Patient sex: M
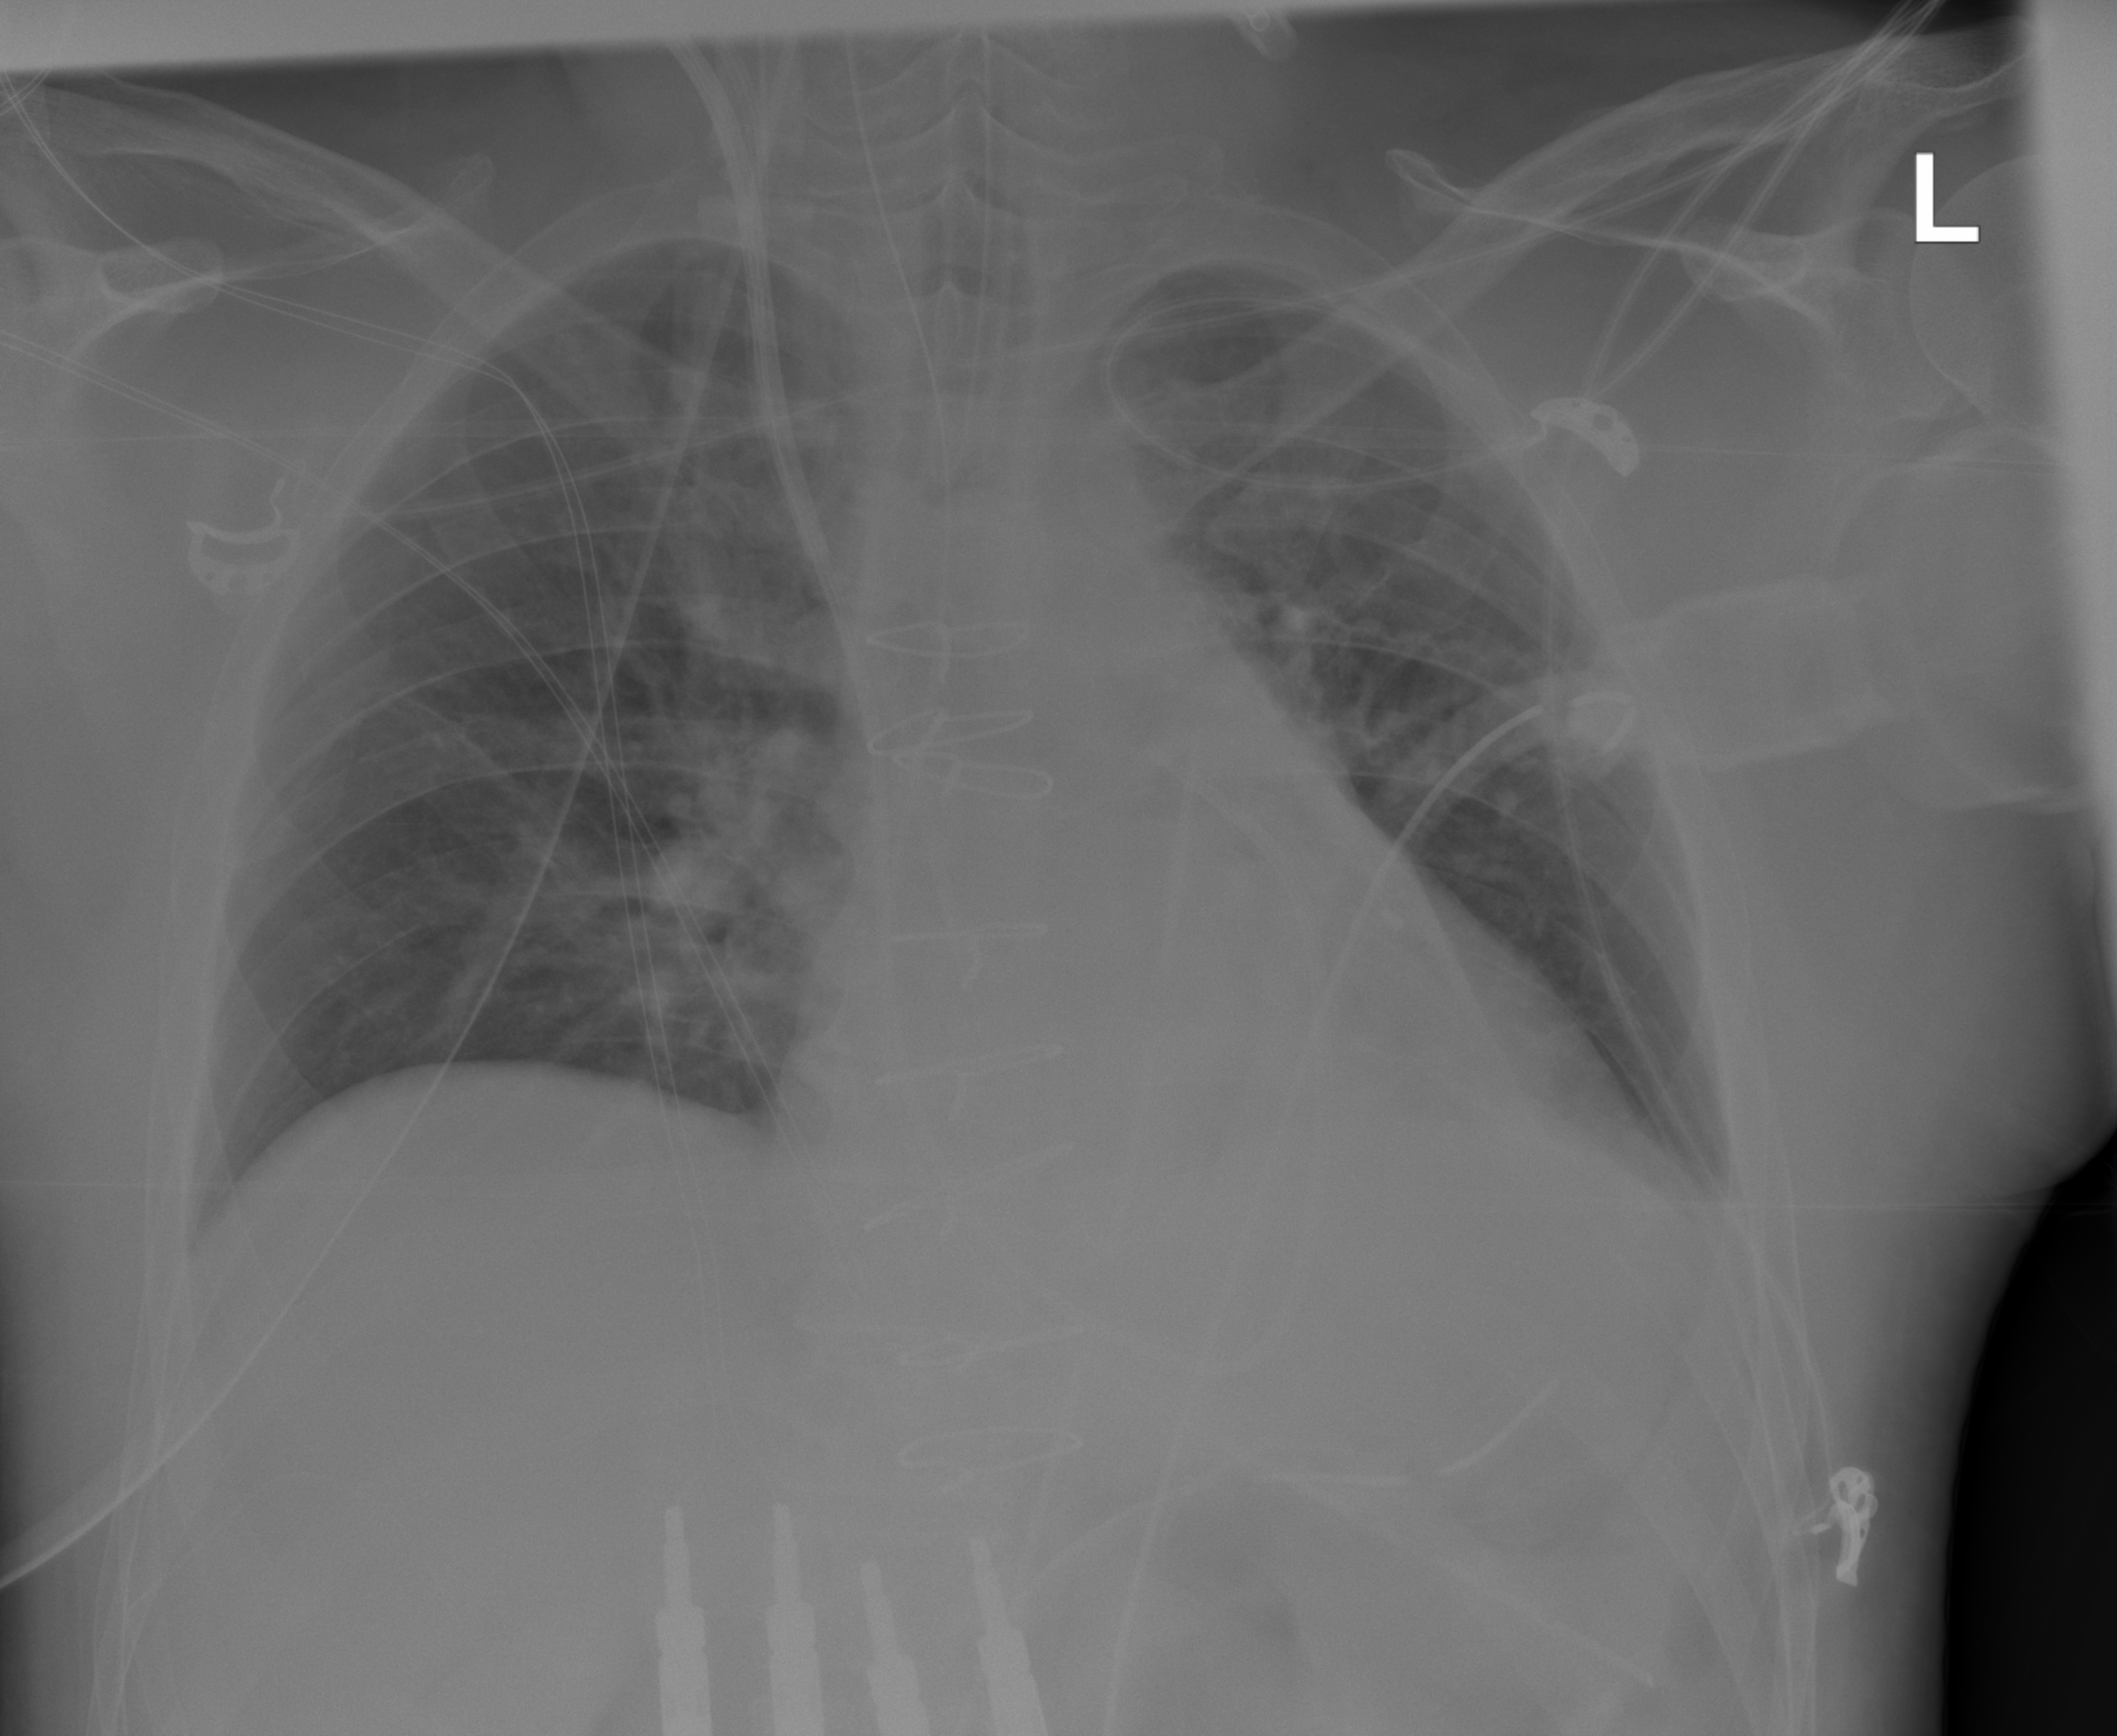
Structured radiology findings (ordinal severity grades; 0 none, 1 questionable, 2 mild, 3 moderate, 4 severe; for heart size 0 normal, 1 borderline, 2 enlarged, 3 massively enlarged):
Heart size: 1
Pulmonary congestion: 1
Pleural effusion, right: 0
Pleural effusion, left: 0
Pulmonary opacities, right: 0
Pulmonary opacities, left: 0
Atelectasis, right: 0
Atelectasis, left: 0